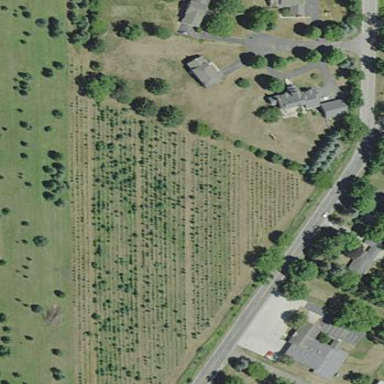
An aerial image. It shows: Plant nursery specializing in Christmas trees.